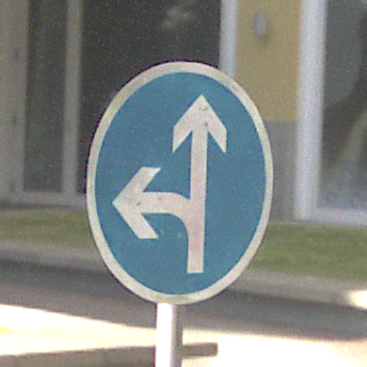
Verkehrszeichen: VorgeschriebeneFahrtrichtungGeradeausOderLinks
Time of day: MorningAfternoon
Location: Outdoor (Urban)
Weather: PartlyCloudy
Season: NotSpecified
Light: Natural